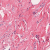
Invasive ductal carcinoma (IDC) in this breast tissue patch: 0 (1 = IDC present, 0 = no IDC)